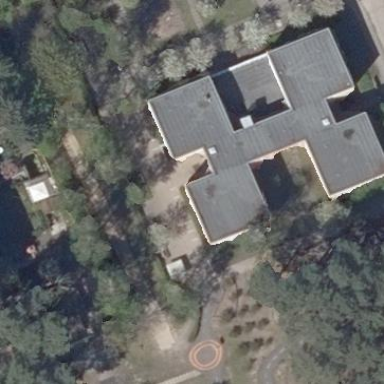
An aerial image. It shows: School building.